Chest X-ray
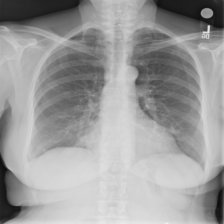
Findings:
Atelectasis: negative
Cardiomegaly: negative
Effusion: negative
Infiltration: negative
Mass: negative
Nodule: negative
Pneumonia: negative
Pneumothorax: negative
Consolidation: negative
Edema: negative
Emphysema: negative
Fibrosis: negative
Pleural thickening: negative
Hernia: negative